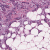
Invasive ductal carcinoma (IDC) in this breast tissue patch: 1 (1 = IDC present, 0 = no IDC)